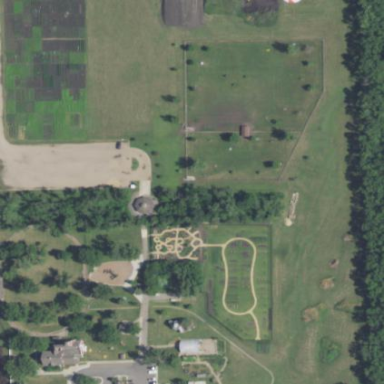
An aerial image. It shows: Fenced dog park area for leisure land.